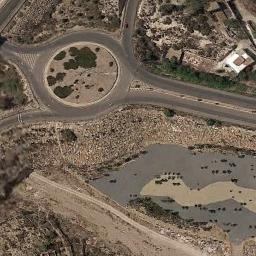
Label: roundabout